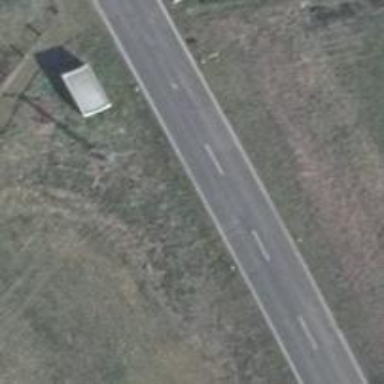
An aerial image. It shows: Secondary road with asphalt surface.